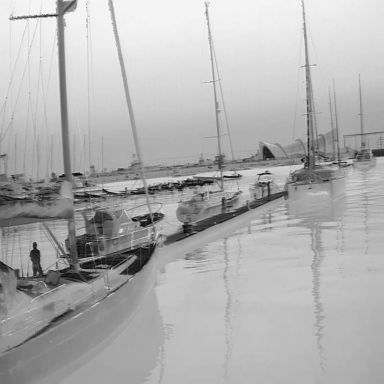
There are five sailboats in the infrared image.